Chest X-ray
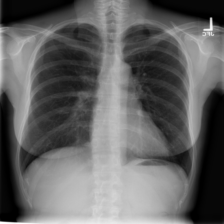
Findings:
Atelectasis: negative
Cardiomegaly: negative
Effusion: negative
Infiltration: negative
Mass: negative
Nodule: negative
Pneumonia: negative
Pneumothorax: negative
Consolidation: negative
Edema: negative
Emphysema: negative
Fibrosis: negative
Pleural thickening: negative
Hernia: negative